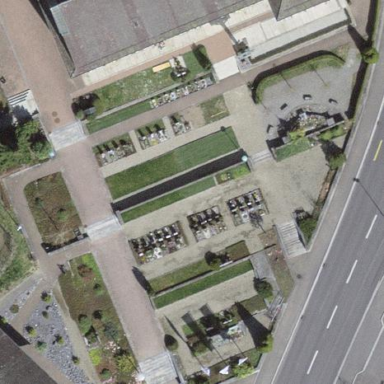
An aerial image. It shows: Cemetery.